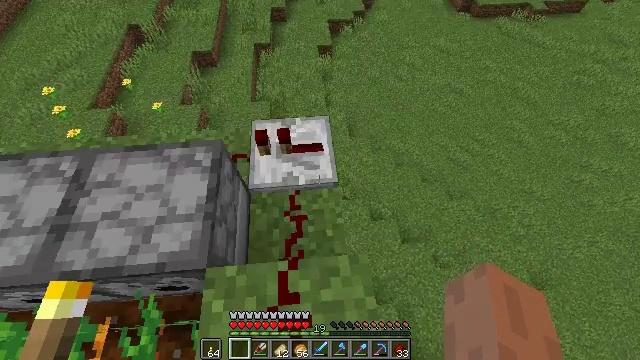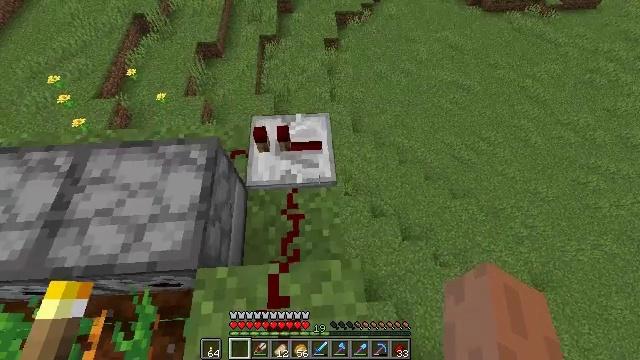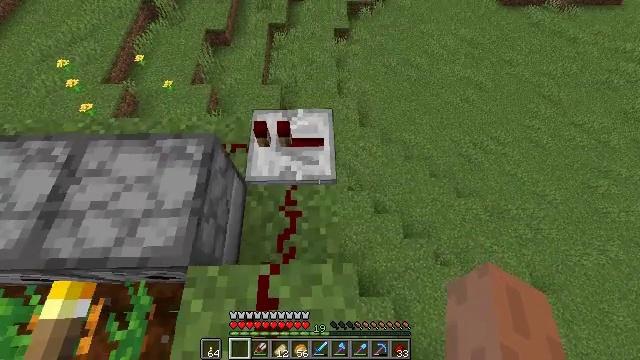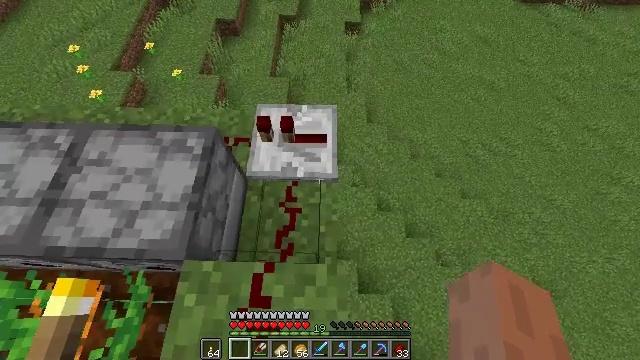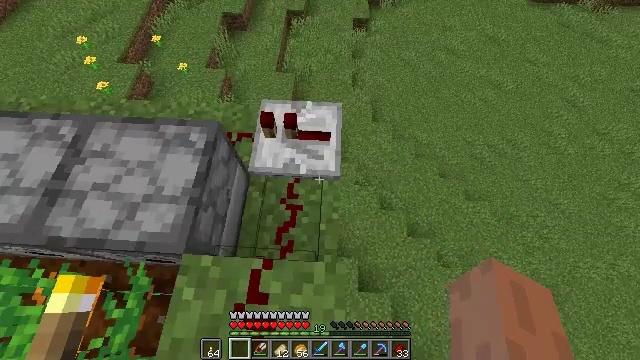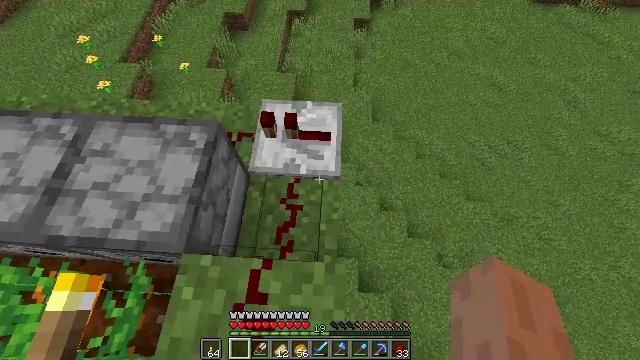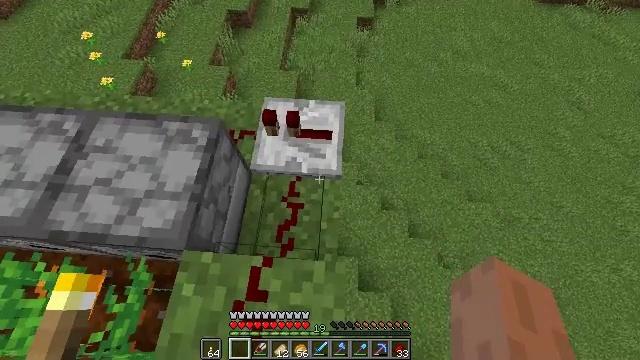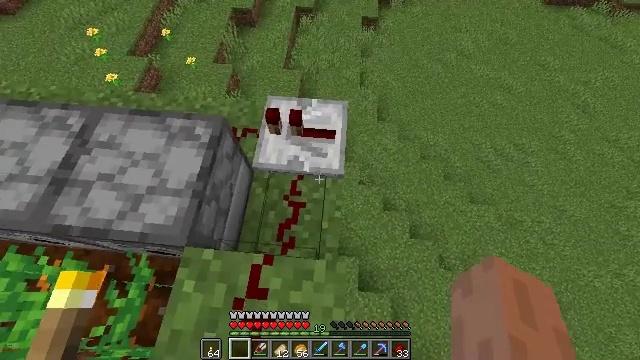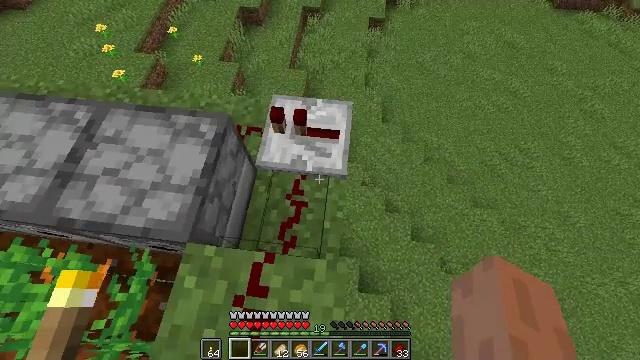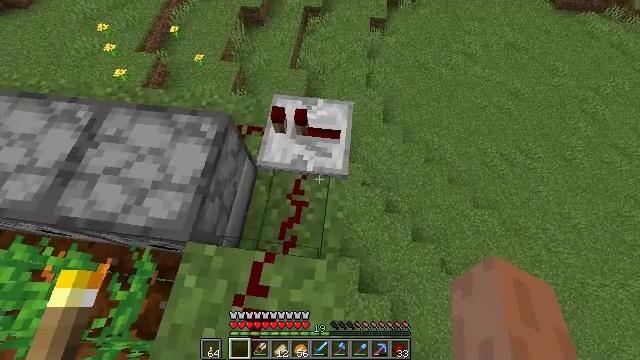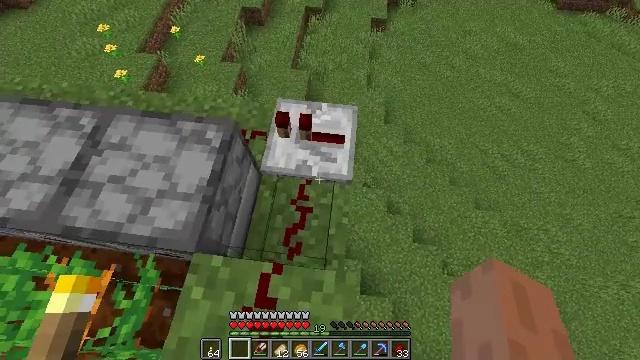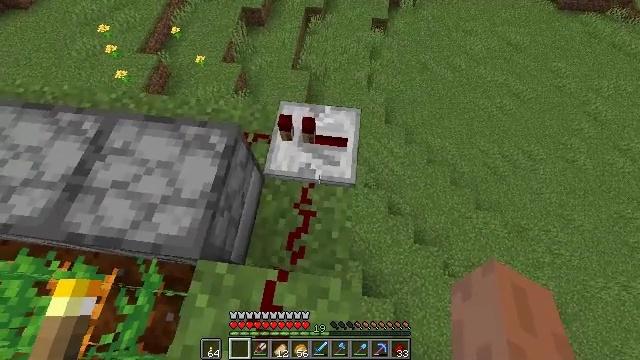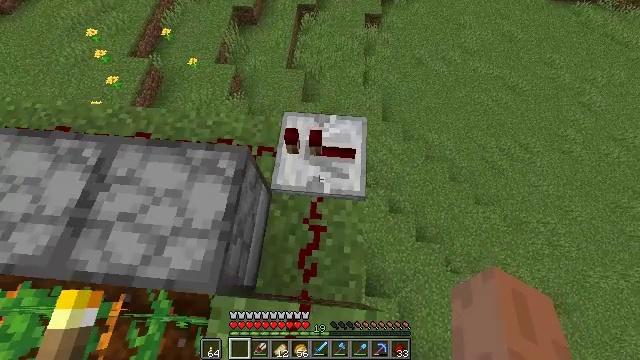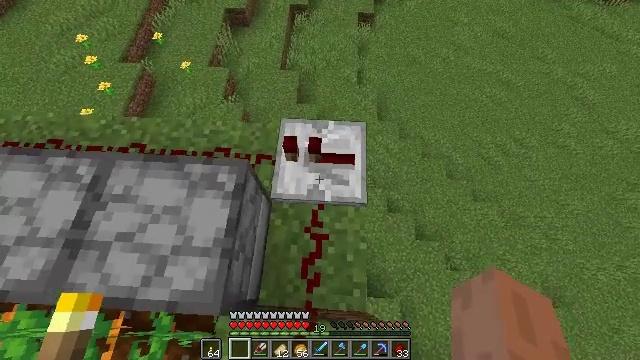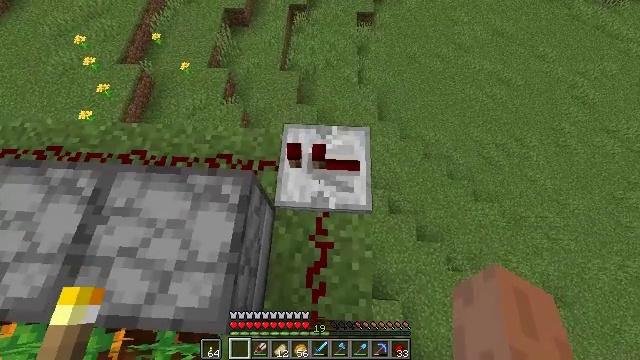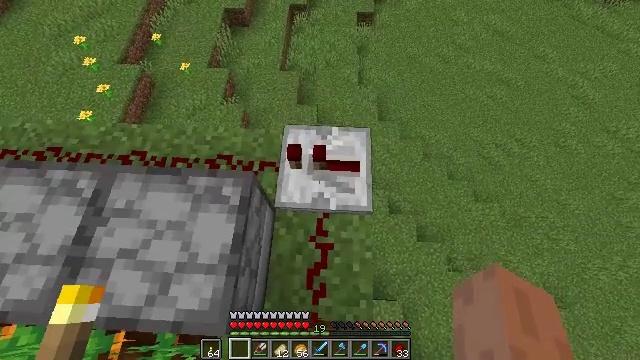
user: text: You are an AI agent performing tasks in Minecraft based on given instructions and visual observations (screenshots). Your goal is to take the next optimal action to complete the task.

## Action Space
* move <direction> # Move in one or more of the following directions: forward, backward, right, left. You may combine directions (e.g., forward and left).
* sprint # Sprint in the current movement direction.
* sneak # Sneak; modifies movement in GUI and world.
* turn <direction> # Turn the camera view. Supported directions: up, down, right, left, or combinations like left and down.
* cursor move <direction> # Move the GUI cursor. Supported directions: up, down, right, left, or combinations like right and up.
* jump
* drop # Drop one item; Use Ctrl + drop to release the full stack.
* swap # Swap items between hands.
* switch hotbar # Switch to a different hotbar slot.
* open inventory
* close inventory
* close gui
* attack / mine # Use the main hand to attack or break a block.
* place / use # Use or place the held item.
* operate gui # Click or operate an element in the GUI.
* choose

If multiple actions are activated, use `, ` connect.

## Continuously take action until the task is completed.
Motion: motion action
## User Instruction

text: Break the redstone repeater.
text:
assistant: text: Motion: turn left and down
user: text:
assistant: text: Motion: turn left and down
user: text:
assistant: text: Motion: turn left and down
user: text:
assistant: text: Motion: turn left
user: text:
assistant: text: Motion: no_op
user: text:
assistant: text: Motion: no_op
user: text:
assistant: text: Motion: turn left
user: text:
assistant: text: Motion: turn left
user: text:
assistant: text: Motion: no_op
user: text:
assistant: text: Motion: move forward and move left
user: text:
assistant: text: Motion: move forward and move left
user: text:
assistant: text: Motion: move forward, turn right
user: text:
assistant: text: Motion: turn right
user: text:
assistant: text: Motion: no_op
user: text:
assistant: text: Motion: no_op
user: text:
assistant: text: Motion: no_op
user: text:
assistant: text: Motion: no_op
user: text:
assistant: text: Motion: no_op
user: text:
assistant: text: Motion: no_op
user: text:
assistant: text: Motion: no_op
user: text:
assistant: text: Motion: no_op
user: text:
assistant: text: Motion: no_op
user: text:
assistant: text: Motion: no_op
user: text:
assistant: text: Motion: no_op
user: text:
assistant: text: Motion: no_op
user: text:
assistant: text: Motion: no_op
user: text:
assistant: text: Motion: no_op
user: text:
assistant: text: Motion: no_op
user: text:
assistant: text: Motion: no_op
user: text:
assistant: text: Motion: no_op